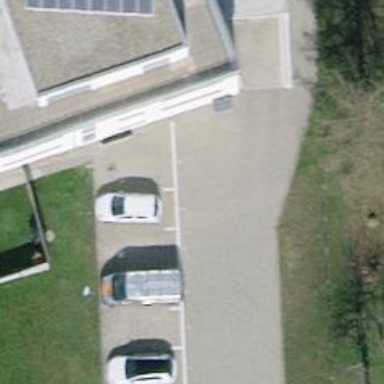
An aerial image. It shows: Paved driveway road for service vehicles.